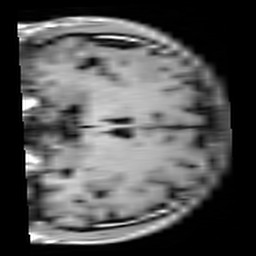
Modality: T1w
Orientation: coronal
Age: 27
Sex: male
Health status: healthy
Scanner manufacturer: siemens
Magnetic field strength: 3 T
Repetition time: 4.1 s
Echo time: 0.0085 s